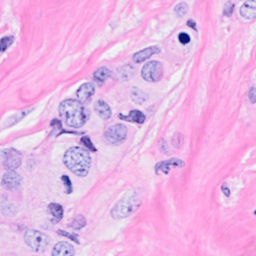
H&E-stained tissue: Breast